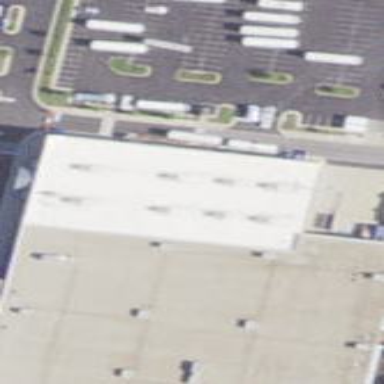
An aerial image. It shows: Conference center building.